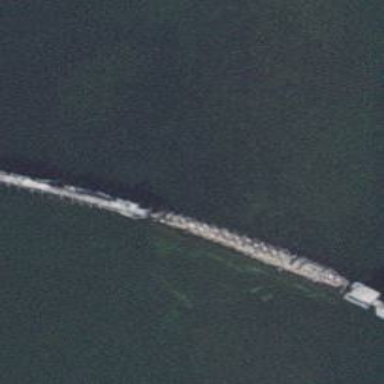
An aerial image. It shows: Abandoned bridge.